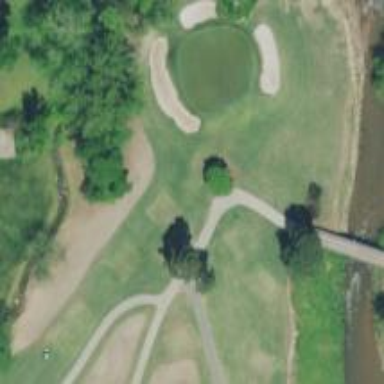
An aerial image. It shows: Path for golf carts.